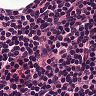
Metastatic tissue present: no